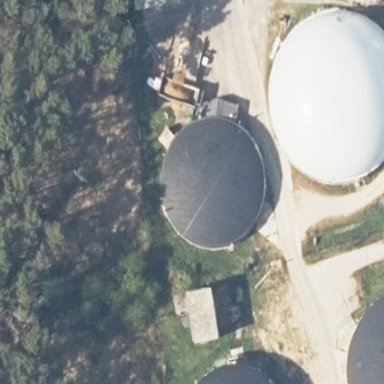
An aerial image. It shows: Farm auxiliary building with storage tank.